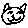
Label: cat